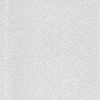
Atmospheric dust classification: dusty